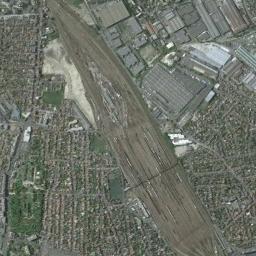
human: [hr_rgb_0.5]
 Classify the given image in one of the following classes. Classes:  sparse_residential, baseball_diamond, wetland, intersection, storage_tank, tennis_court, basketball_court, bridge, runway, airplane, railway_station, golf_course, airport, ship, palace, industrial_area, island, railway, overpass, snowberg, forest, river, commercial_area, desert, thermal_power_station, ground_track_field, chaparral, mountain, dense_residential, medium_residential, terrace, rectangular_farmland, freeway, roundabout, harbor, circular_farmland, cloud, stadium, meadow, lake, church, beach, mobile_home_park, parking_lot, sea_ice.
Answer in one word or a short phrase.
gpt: railway_station